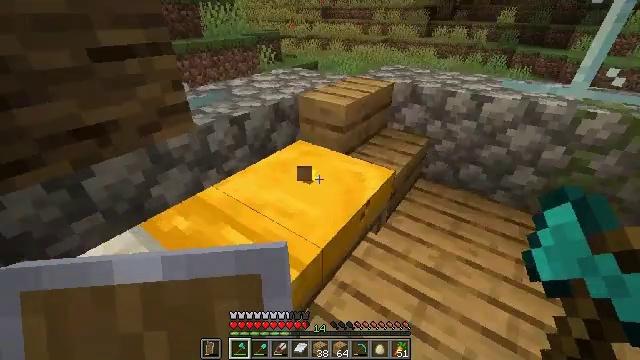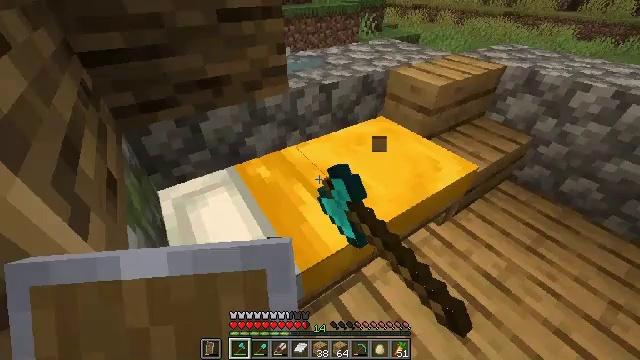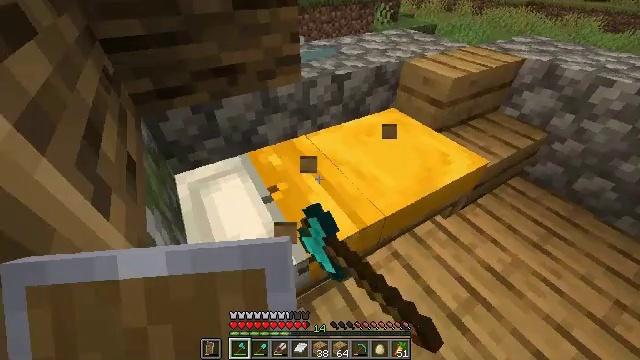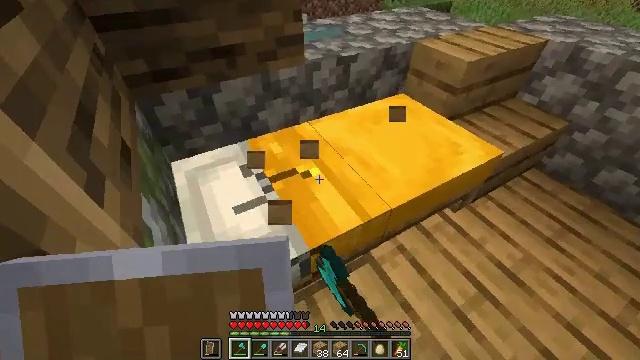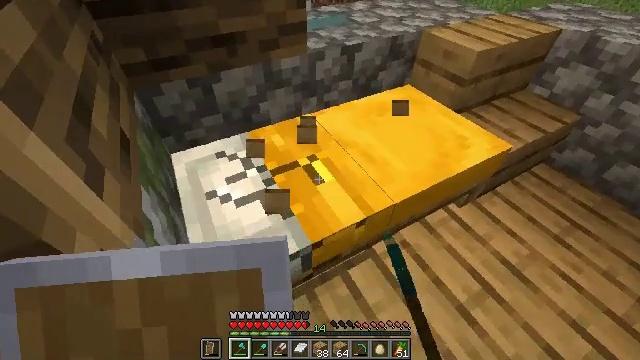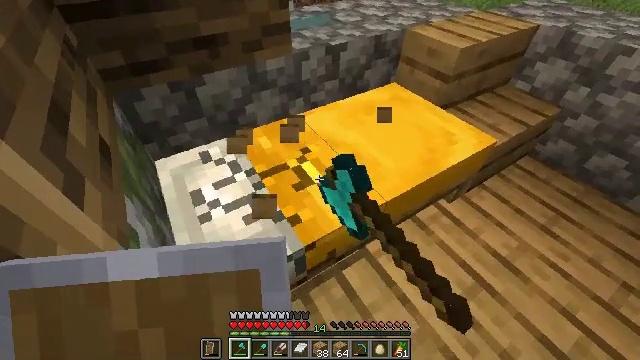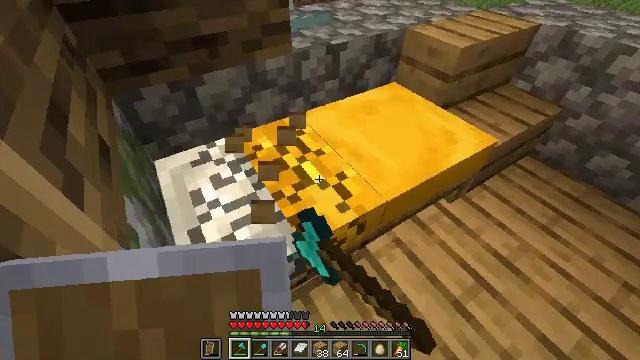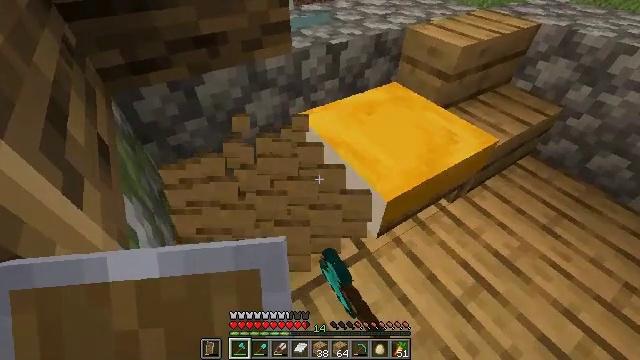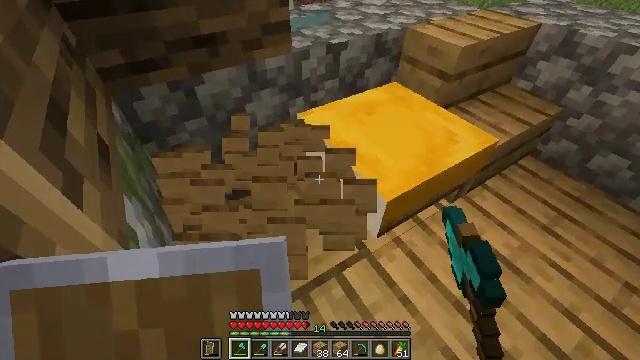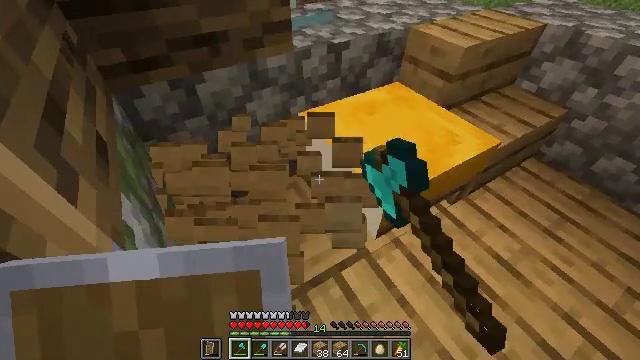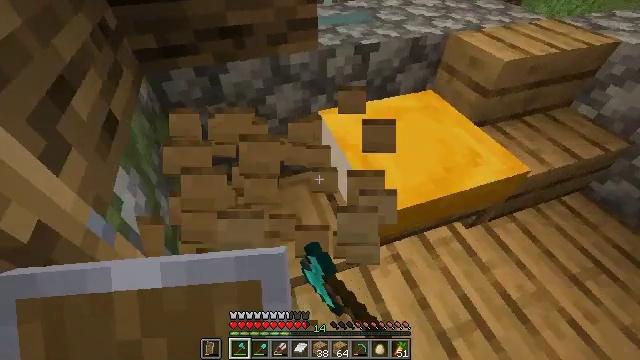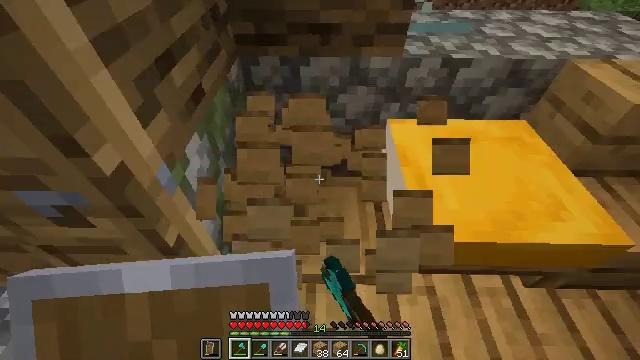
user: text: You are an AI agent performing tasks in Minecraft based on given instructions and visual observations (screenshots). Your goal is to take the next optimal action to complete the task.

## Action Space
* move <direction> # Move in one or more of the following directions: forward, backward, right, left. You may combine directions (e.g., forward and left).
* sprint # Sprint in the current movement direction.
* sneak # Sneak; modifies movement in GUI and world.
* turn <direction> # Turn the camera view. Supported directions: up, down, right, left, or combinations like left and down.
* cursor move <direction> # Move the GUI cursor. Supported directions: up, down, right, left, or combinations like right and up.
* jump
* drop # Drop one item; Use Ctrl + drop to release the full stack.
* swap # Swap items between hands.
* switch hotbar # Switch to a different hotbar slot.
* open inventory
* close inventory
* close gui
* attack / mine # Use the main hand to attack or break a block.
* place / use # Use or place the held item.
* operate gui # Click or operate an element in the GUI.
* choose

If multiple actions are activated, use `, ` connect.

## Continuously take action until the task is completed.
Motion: motion action
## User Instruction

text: Break the yellow bed.
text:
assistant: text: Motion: turn left and down, attack / mine
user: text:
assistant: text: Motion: turn left and down, attack / mine
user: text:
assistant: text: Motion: turn left and down, attack / mine
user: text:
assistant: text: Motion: turn down, attack / mine
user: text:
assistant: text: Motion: turn right, attack / mine
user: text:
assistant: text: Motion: attack / mine
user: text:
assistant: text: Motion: attack / mine
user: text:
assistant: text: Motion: attack / mine
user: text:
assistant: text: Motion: move right, turn left, attack / mine
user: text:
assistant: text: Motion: move right, turn left, attack / mine
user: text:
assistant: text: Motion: move right, turn left, attack / mine
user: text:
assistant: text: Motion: attack / mine